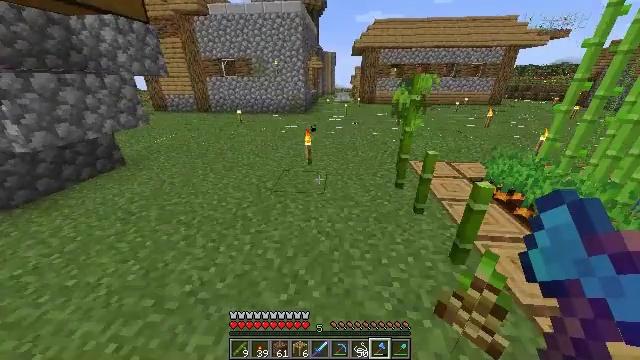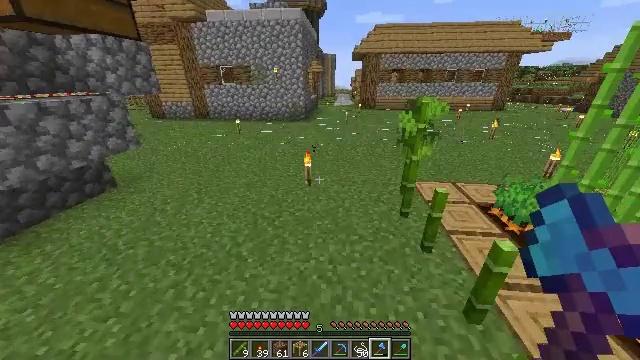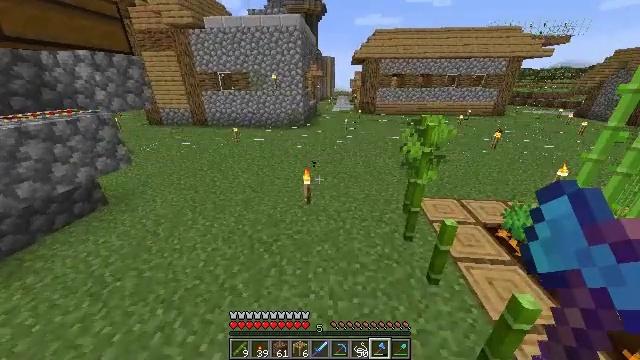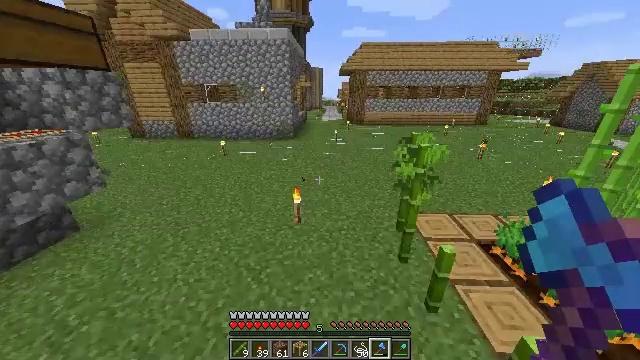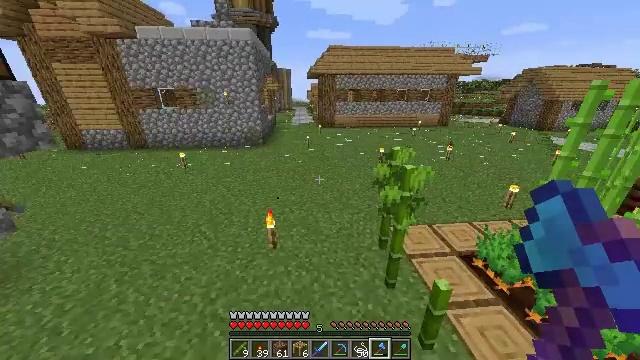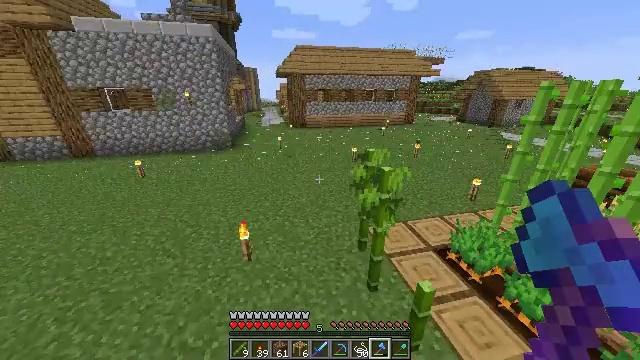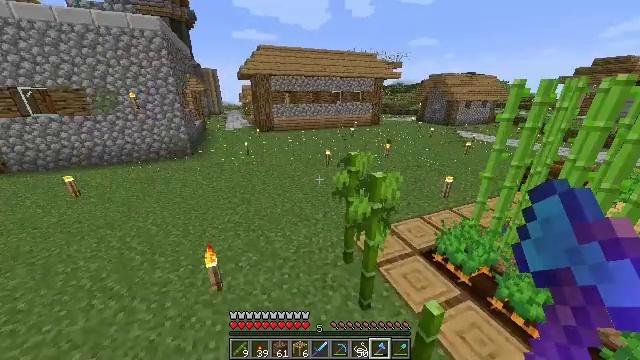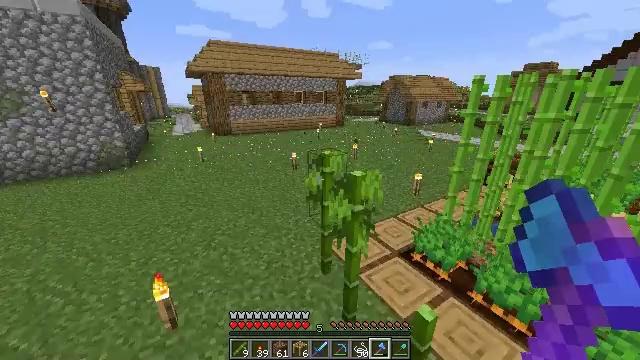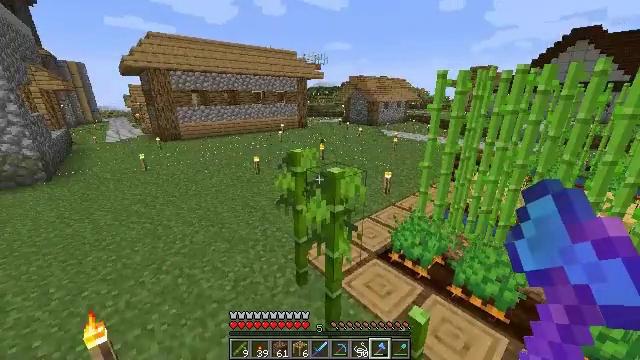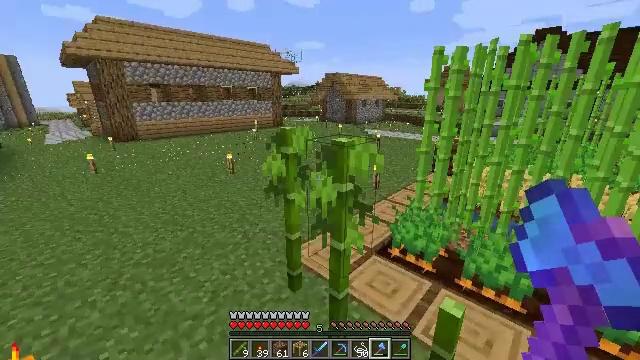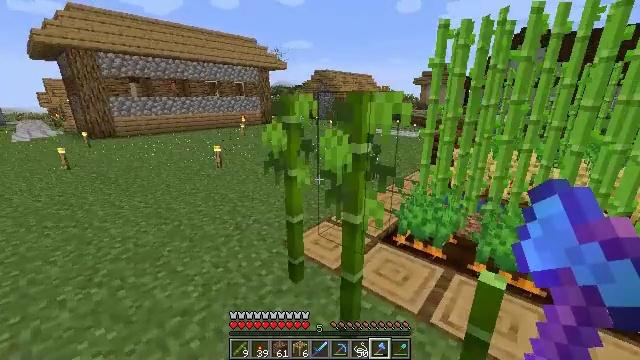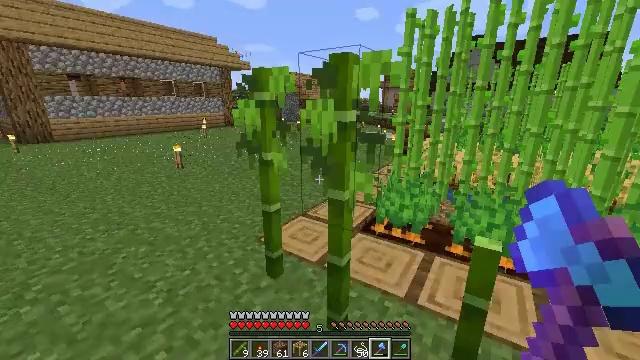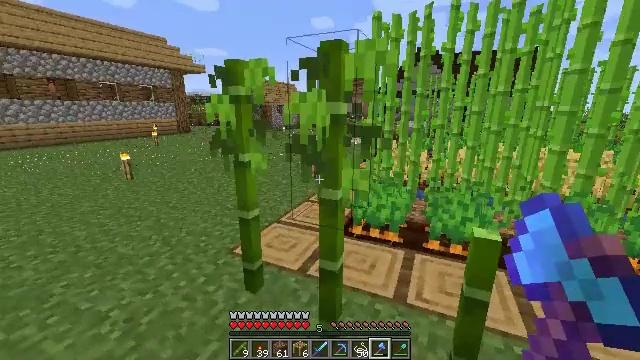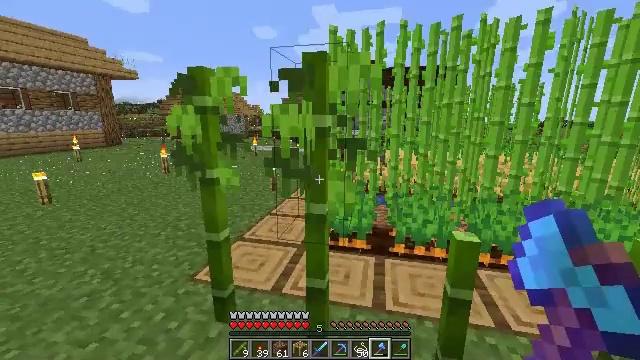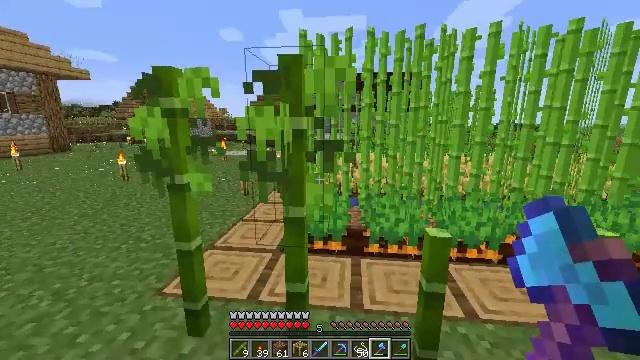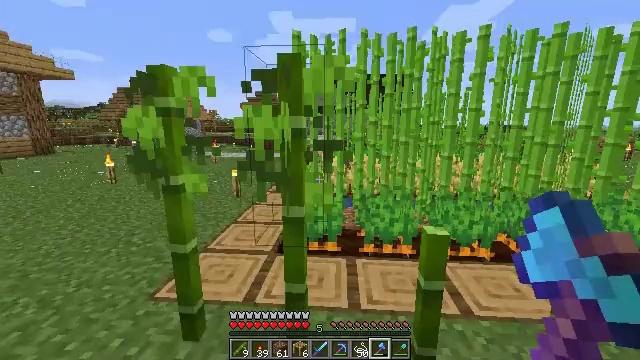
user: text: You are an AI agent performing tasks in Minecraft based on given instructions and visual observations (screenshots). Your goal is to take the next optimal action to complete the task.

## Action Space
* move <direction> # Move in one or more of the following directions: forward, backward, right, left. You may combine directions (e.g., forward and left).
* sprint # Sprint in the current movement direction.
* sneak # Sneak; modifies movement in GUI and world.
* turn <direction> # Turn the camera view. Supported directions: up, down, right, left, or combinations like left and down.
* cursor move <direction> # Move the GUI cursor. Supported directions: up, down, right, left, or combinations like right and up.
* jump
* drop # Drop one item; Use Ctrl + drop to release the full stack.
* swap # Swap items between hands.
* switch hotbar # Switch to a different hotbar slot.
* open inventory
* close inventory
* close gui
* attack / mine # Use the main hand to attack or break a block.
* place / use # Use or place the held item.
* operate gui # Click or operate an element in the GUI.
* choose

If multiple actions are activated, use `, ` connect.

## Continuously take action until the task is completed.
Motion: motion action
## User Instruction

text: Attack bamboo to gather it.
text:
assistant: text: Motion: move forward, sprint, jump
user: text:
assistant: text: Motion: move forward, jump
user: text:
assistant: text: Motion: move forward, turn right and up, jump
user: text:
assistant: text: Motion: move forward, turn right, jump
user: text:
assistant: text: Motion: move forward, turn right, jump
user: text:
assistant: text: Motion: turn right
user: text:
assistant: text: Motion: turn right and up
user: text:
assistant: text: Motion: turn right and up
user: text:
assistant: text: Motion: turn right and up
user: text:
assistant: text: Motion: turn right
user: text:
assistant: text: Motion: turn right and up
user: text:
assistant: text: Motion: turn right and up
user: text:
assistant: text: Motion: turn right and up
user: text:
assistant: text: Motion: turn right
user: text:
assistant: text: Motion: turn right
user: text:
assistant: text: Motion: turn right
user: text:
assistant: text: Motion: turn right and up
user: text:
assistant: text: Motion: attack / mine
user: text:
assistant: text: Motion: turn left, attack / mine
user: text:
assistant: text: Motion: turn left and up, attack / mine
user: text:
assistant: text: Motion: turn left, attack / mine
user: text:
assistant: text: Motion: attack / mine
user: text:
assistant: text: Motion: attack / mine
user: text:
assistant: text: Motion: attack / mine
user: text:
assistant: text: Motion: attack / mine
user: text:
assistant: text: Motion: attack / mine
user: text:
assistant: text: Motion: attack / mine
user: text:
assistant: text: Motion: attack / mine
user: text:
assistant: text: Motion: attack / mine
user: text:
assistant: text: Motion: attack / mine